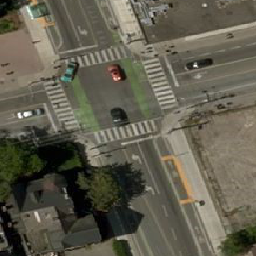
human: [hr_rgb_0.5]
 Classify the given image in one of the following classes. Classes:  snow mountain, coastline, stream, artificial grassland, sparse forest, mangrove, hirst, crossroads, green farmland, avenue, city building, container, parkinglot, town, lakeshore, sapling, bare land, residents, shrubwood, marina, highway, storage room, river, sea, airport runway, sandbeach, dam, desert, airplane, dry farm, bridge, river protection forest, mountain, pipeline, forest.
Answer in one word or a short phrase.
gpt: crossroads